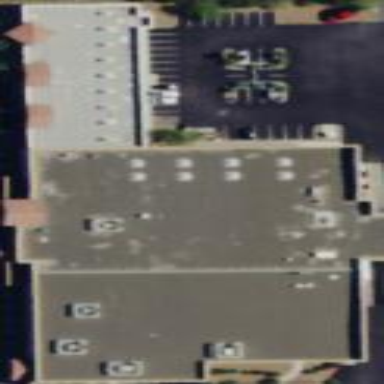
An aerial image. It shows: Retail building.